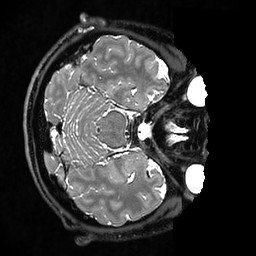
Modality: T2w
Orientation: axial
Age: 43
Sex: male
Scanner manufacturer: ge
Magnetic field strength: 3 T
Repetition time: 3.202 s
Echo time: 0.05892 s